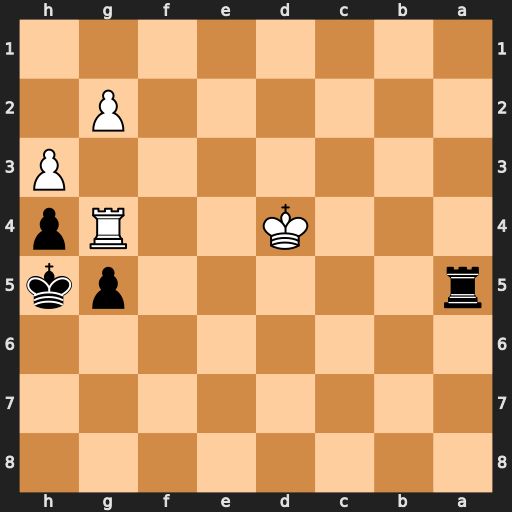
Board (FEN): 8/8/8/r5pk/3K2Rp/7P/6P1/8
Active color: b
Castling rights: -
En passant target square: -
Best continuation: Ra4+ Ke3 Rxg4 hxg4+ Kxg4